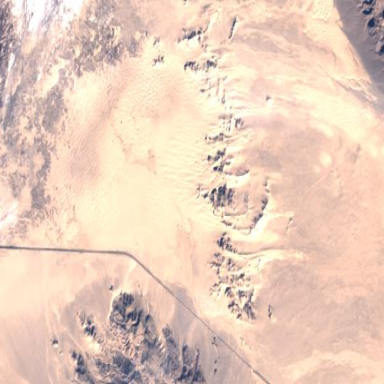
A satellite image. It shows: Scenic view captured in the desert.